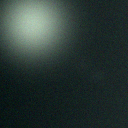
Screen state: off